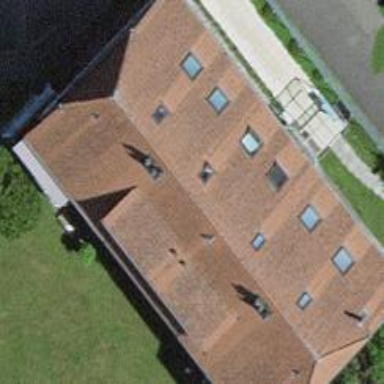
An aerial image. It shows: Half-hipped roof shape on the apartments building.